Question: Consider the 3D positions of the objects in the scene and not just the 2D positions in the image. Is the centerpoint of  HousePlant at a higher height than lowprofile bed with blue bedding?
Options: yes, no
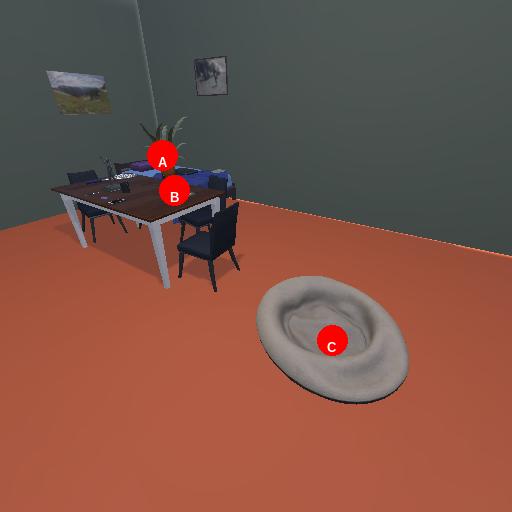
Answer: yes